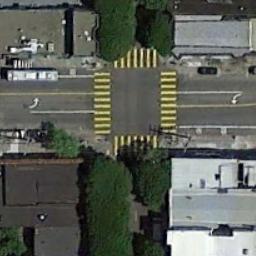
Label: intersection